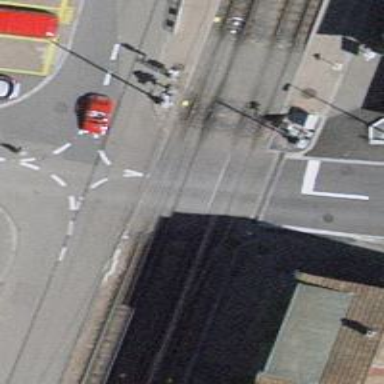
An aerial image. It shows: Level crossing on the railway with lights and full barrier.